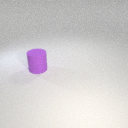
large purple rubber cylinder